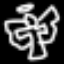
Label: angel